The image is an STFT spectrogram (time versus frequency) of a rolling-element bearing's vibration signal. What is the most likely bearing condition (normal, inner_race, outer_race, ball)?
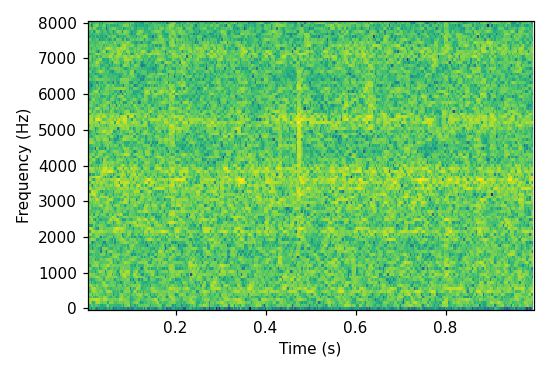
Answer: inner_race